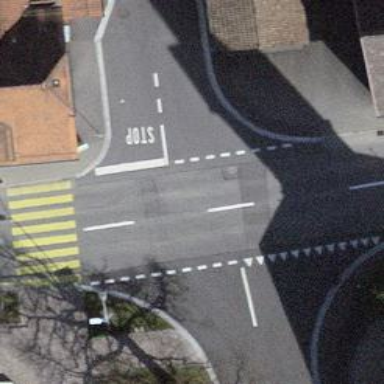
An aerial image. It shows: Stop road.